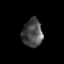
Tissue: prostate
Cell type: Myeloid cells
Senescence score: 0.2714
Nuclear area (px): 559
Mean DAPI intensity: 74.513